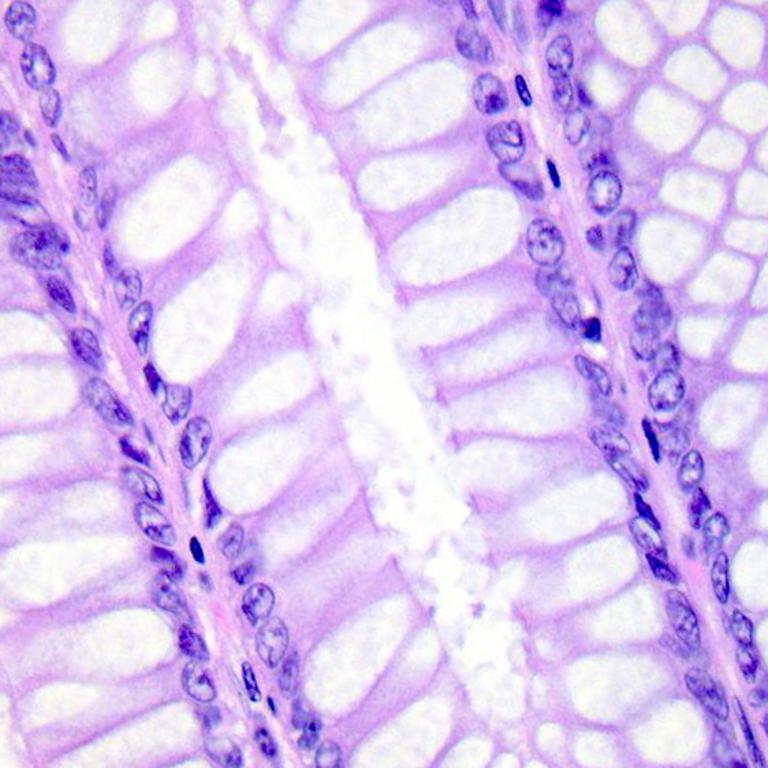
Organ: colon
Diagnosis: benign